Interaction volume radius: 5 \u00c5
Interaction volume height: 10 \u00c5
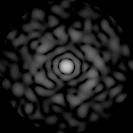
Disorder parameter: 0.8869